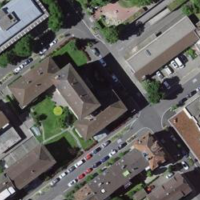
EUNIS habitat code: 54
Species observed at this site:
Melittis melissophyllum